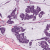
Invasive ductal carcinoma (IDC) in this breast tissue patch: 1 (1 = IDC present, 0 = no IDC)